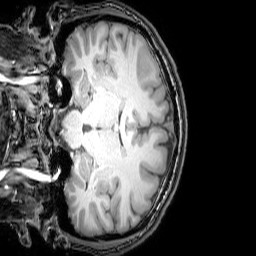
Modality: T1w
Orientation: coronal
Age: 24
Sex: male
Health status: healthy
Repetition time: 0.081 s
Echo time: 0.037 s